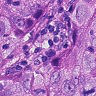
Metastatic tissue present: yes